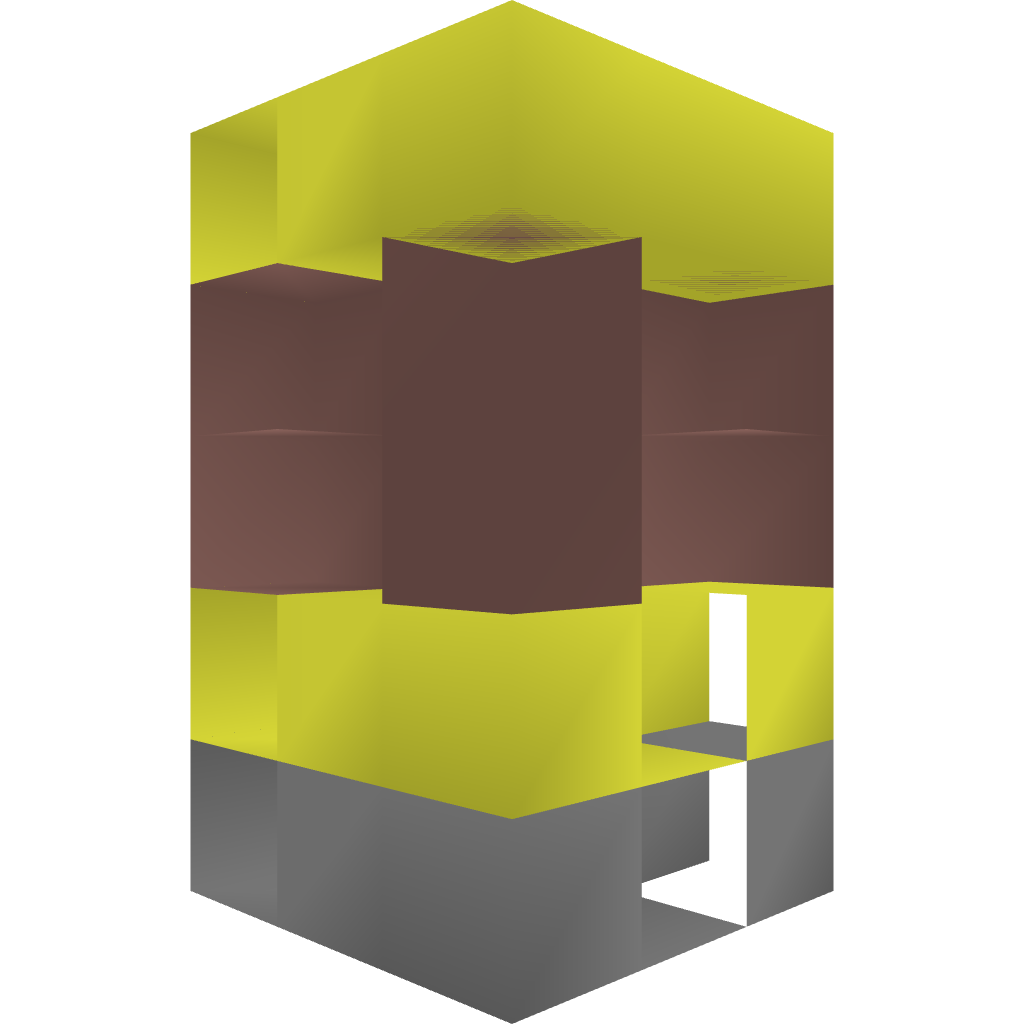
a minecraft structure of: Herobrine's Well bad low quality